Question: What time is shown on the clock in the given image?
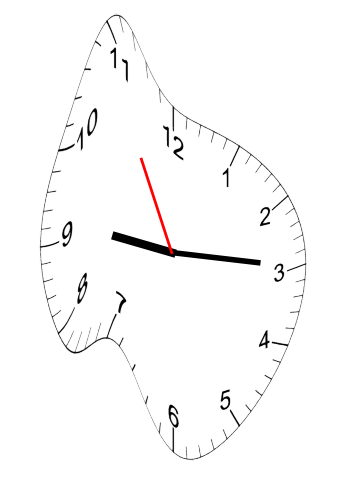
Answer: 09:14:55